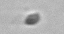
Label: nanoplankton_mix